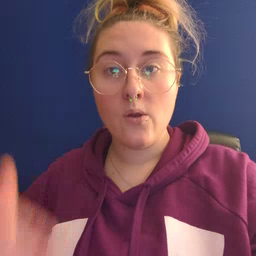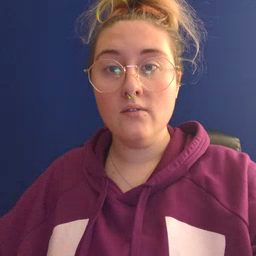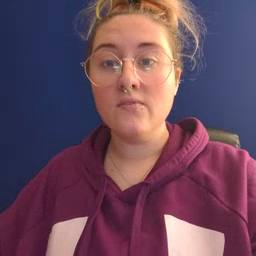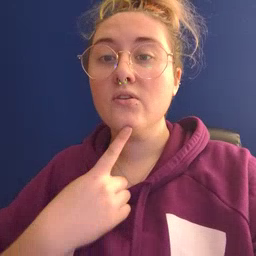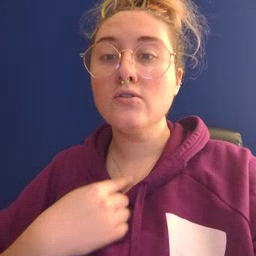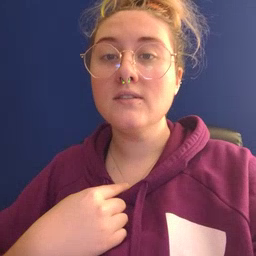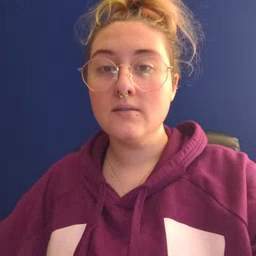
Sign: thirsty